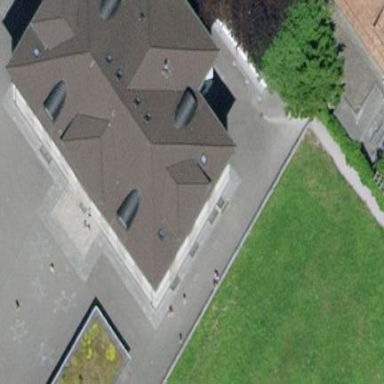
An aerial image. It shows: School building.